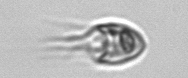
Label: Balanion